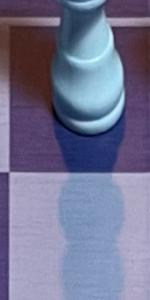
Label: Empty